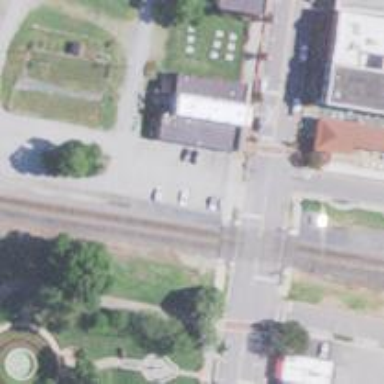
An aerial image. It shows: Crossing for the railway.